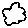
Label: cloud